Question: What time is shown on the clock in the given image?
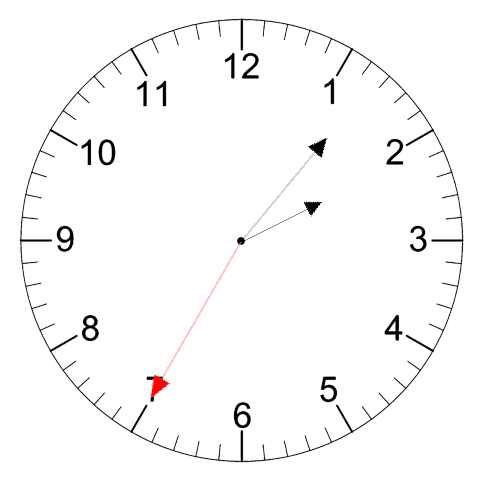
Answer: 02:06:35